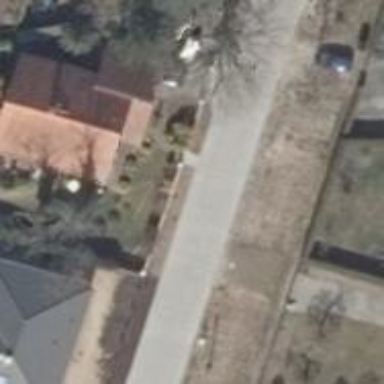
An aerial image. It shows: Residential road.